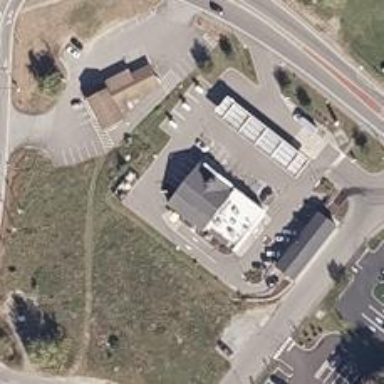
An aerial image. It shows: Convenience shop.